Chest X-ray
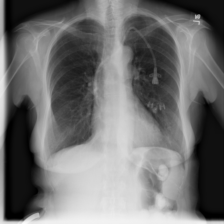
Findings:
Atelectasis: negative
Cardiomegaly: negative
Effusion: negative
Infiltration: negative
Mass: negative
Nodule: negative
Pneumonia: negative
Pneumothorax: negative
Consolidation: negative
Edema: negative
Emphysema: negative
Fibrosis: positive
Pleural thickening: negative
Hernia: negative